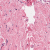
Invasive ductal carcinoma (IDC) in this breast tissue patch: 0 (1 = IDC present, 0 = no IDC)